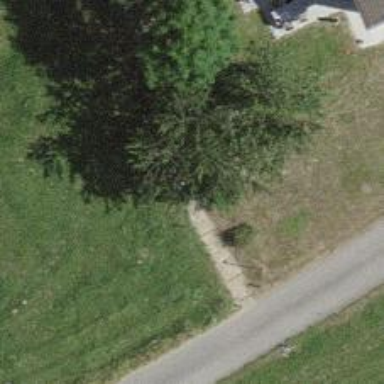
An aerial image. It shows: Gravel path.